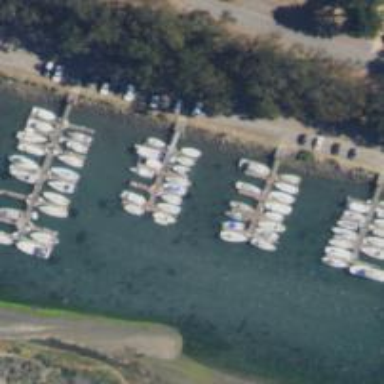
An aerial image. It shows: Pier with mooring facilities.